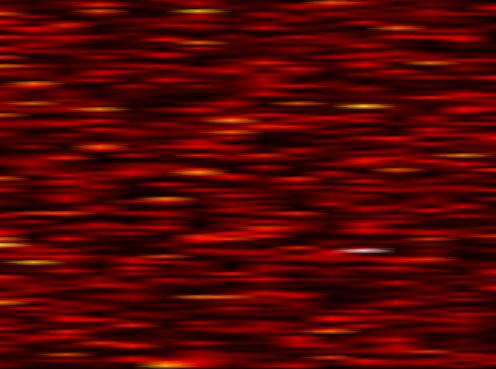
Label: UFMC